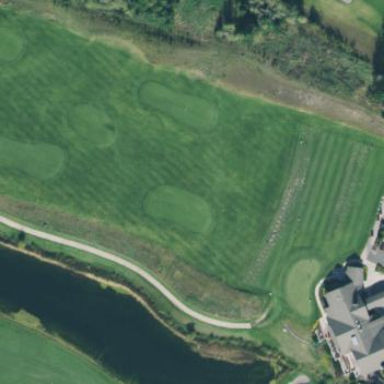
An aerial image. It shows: Water hazard on golf course. The hazard is natural water feature.